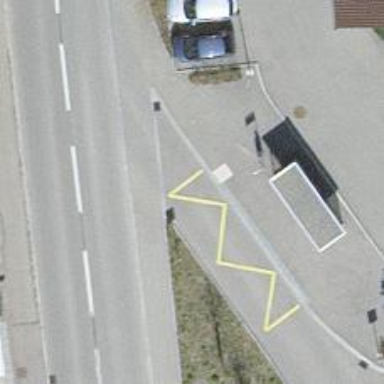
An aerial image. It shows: Bus stop with designated public transport stop position.